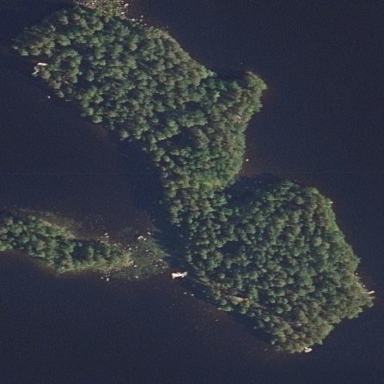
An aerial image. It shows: Image showing island.